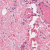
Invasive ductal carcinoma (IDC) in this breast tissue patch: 0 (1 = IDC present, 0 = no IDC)